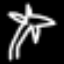
Label: palm tree